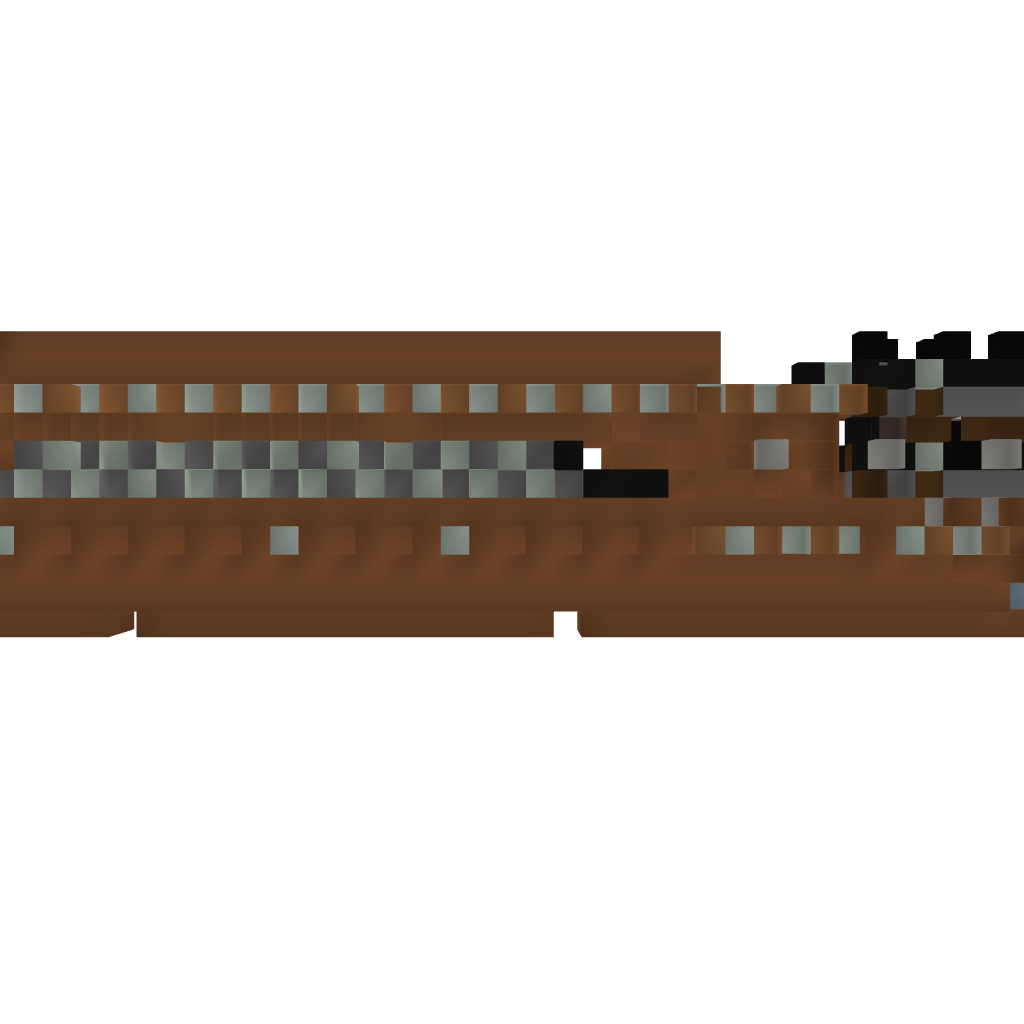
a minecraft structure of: Airship Frigate Class T Type A